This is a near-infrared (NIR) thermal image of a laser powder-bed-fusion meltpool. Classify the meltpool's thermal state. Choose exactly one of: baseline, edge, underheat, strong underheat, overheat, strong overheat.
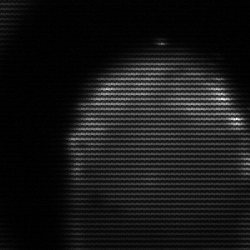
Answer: edge